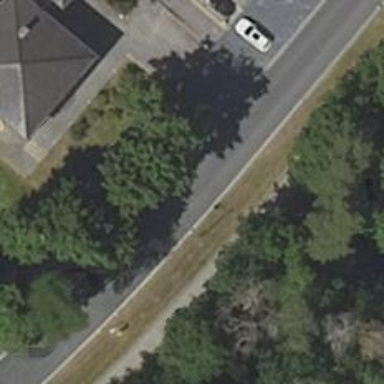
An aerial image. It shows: Secondary road with asphalt surface surrounded by residential buildings.